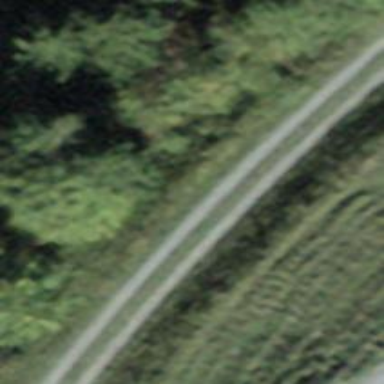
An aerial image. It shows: Gravel track with grade 2 tracktype.